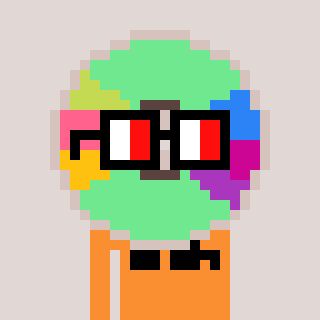
a pixel art character with square glasses with black frames and red eyes, a cd-shaped head and a orange-colored body on a warm background